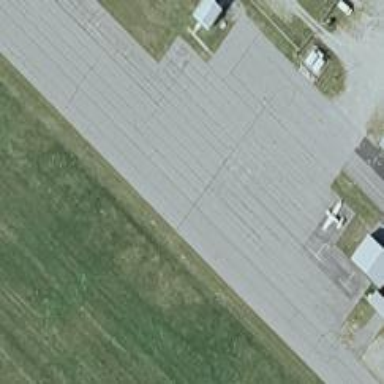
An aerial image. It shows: View of taxiway at the airport.